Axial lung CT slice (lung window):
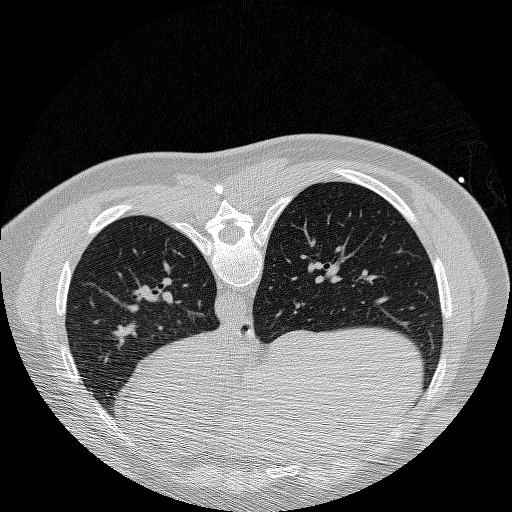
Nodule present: no